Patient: sex F, age 59
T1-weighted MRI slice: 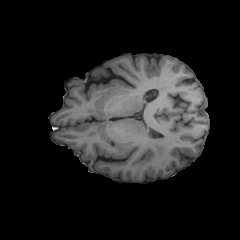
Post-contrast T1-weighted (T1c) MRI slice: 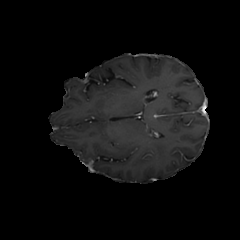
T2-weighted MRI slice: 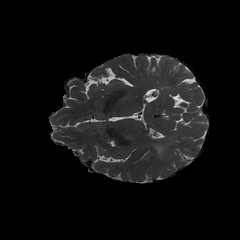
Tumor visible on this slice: yes
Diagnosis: Glioblastoma, IDH-wildtype
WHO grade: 4